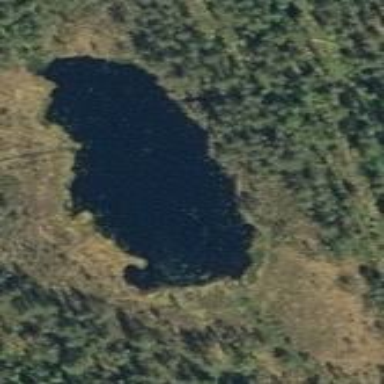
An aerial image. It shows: Beautiful lake surrounded by nature.